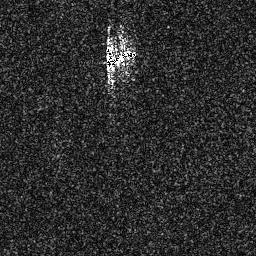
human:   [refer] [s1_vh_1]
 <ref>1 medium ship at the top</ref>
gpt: <box>[[40, 17, 53, 28, 0]]</box>